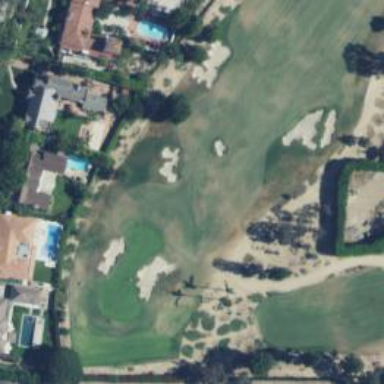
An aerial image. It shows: Golf hole.